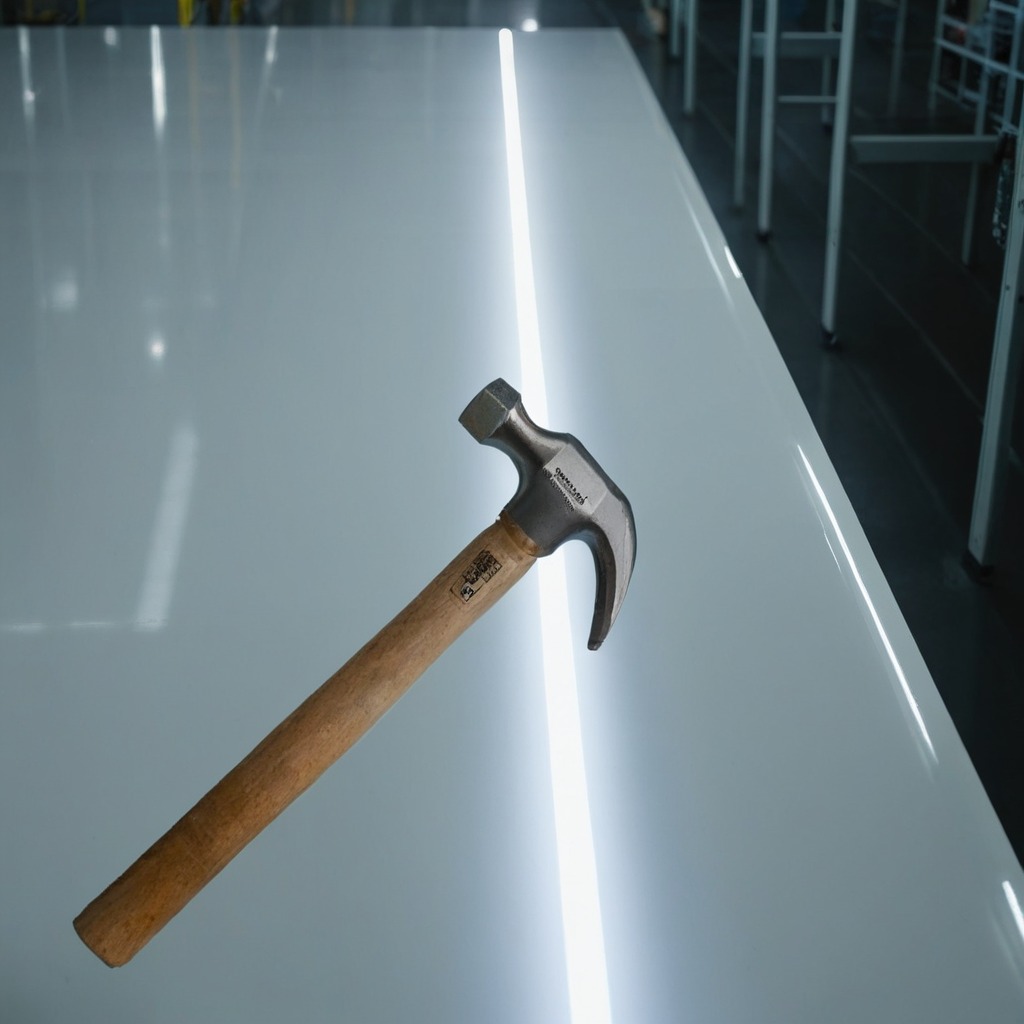
A hammer is lying on a high-gloss table in a ship maintenance bay industrial lighting.